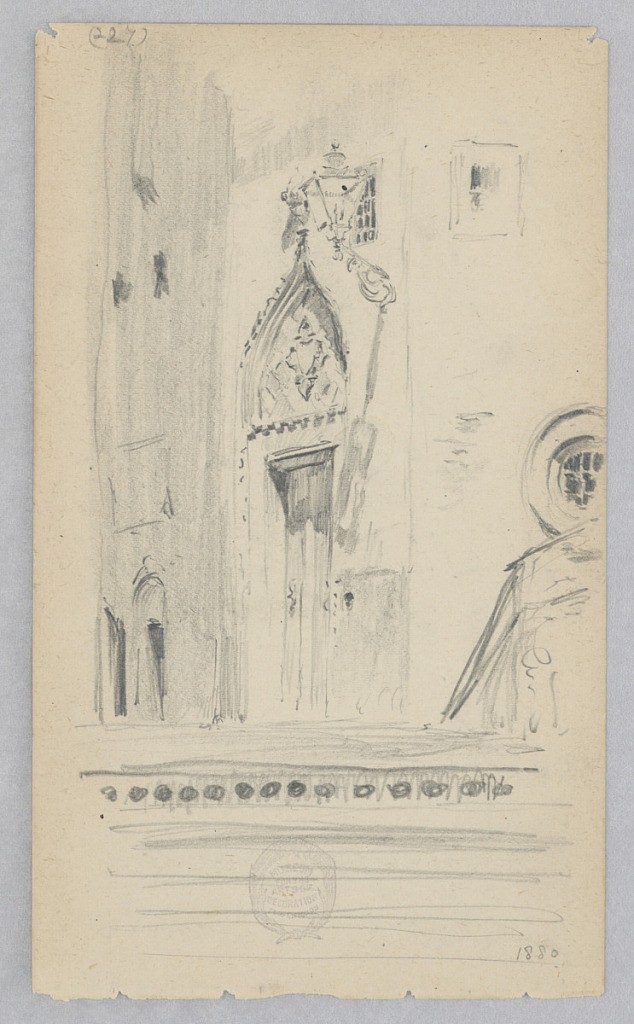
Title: Doorway
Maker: Robert Frederick Blum, American, 1857–1903
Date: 1880
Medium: Graphite on wove paper
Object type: Drawing
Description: Sketch of a doorway with a tympanum.